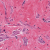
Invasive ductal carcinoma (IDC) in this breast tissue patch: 0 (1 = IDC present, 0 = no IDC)